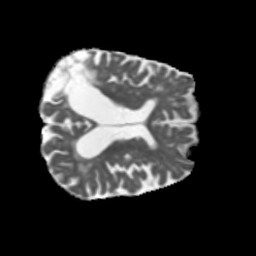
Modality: MD
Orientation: axial
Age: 66
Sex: female
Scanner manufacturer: siemens
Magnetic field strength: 3 T
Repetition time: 5.47 s
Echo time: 0.0854 s